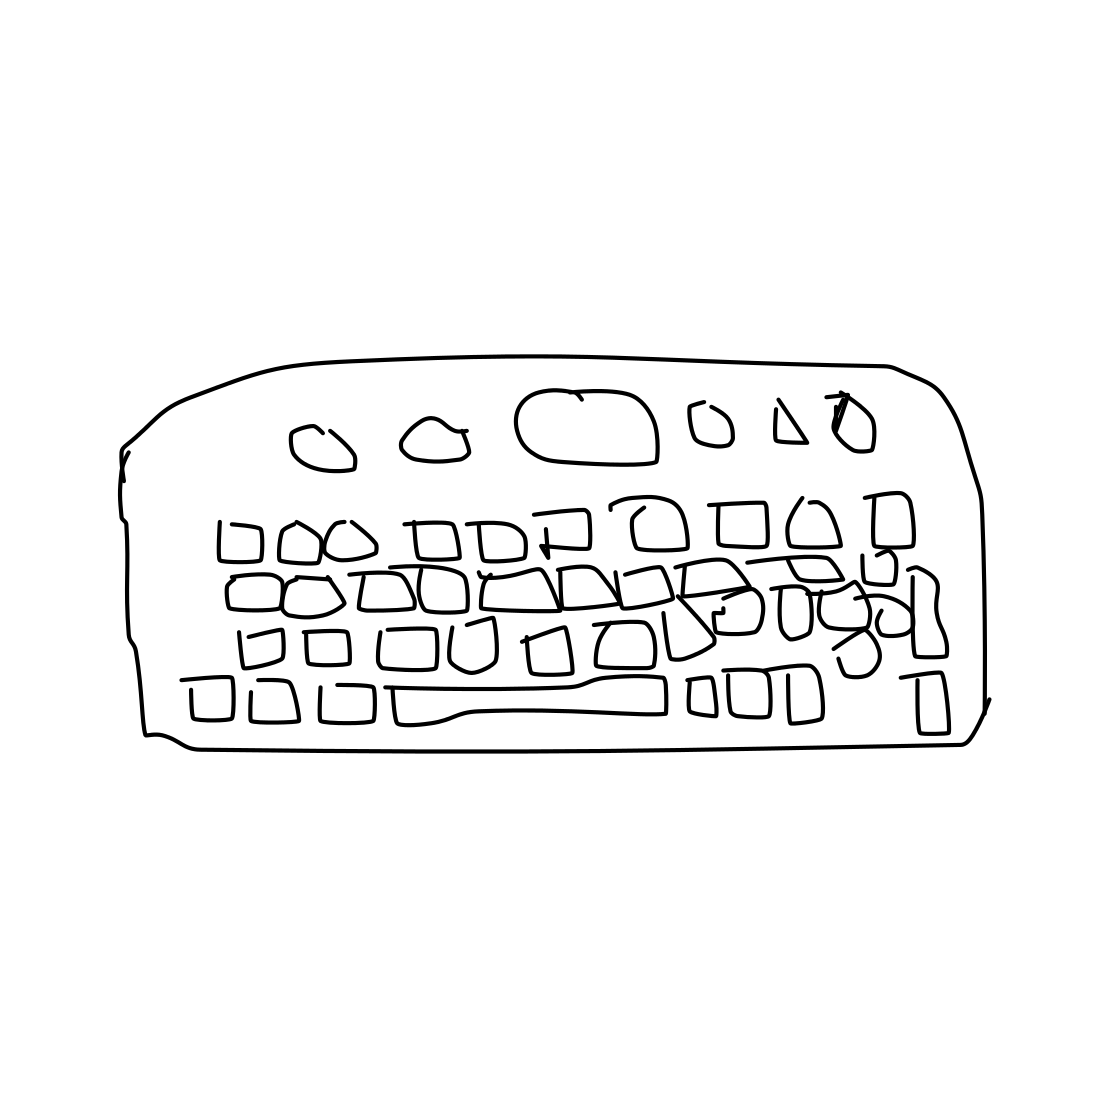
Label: keyboard